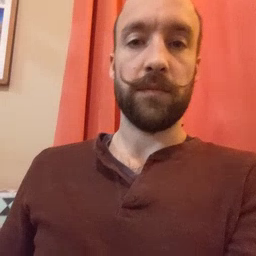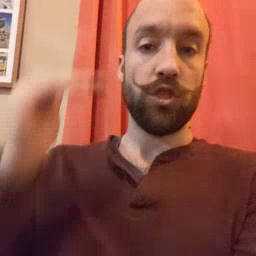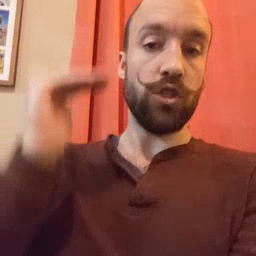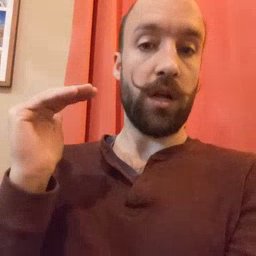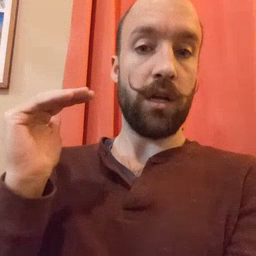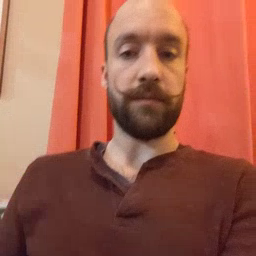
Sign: child